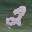
Label: 2